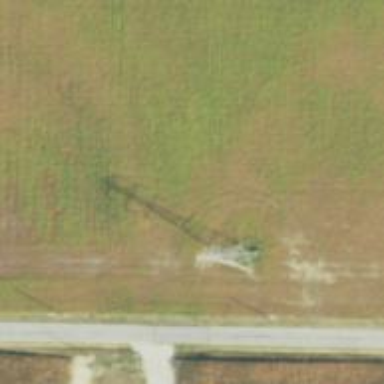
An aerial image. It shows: Lattice structure tower used for power distribution.